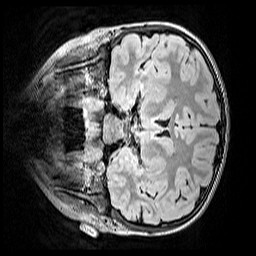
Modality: FLAIR
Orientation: coronal
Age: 10
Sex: female
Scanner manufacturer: siemens
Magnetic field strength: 3 T
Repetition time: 5 s
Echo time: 0.388 s